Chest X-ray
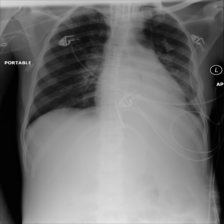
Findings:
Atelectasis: negative
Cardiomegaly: negative
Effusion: negative
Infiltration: negative
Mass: negative
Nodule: negative
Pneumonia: negative
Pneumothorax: negative
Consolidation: positive
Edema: negative
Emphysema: negative
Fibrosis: negative
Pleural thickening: negative
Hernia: negative